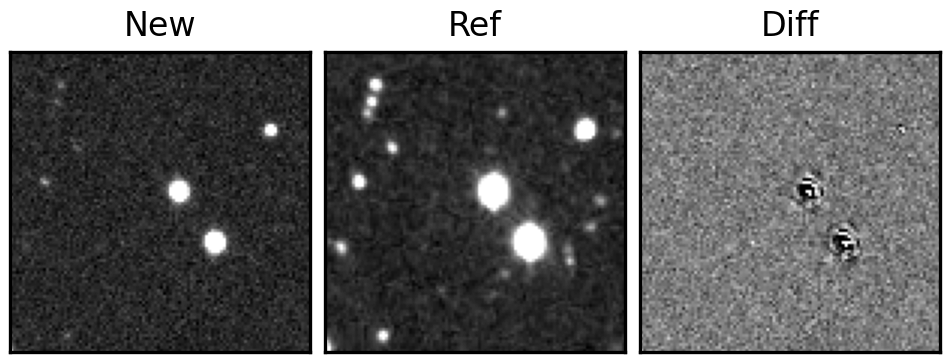
Label: bogus